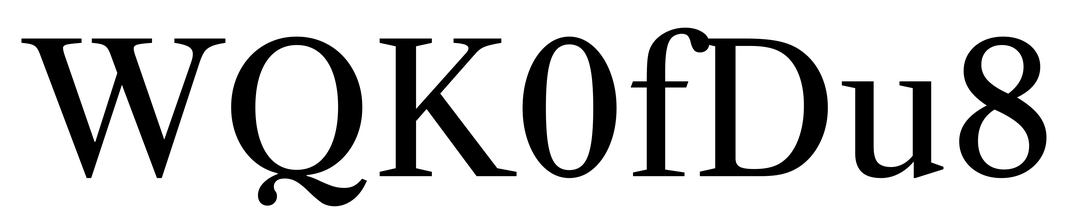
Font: LibreCaslonText_Regular